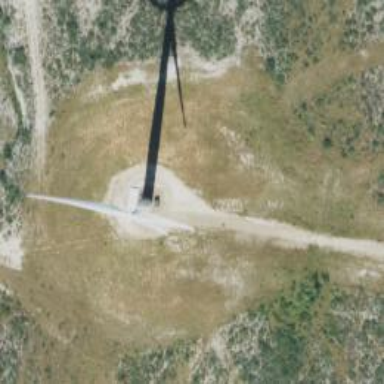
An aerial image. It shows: Wind generator with horizontal axis. The generator is wind turbine.